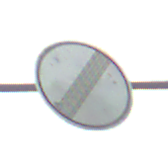
Verkehrszeichen: EndeSaemtlicherBegrenzungen
Umgebung: Outdoor, Suburban
Tageszeit: SunriseSunset
Wetter: PartlyCloudy
Licht: Natural
Jahreszeit: NotSpecified
Kontrast: MediumContrast